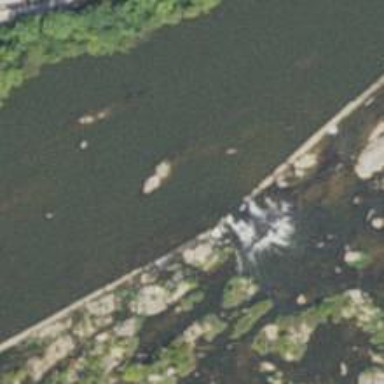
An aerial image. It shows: Dam across waterway.